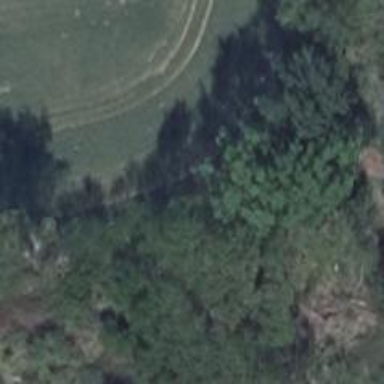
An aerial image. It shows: Hunting stand.